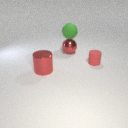
large red metal sphere behind large red metal cylinder